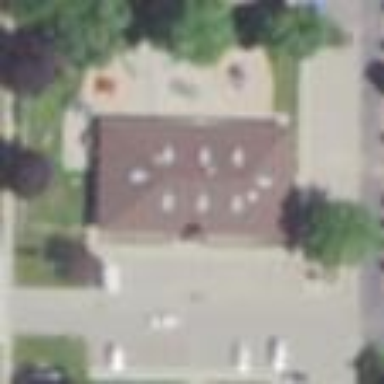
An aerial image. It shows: Kindergarten.